Question: I have some data in database in parent child relation, where my table is actually representing a forest of tree data structure.

And the table structure is like:
'''
row1 parent: null
row2 parent:row1
row3 parent:row2
row4 parent:row1
'''
Now when I am loading this data from DB to my data structure by JDBC, then what I am doing now is:
'''
1. load all row where parent is null [load all the root of trees]
2. Then for each child of each root load the child in a recursive manner.
3. But here all the trees are loaded one by one.
'''
What I want to do, spawn a thread for each tree, thus all the trees can be loaded concurrently. Any framework I can use with JDBC for the same, or any suggestion, help please.
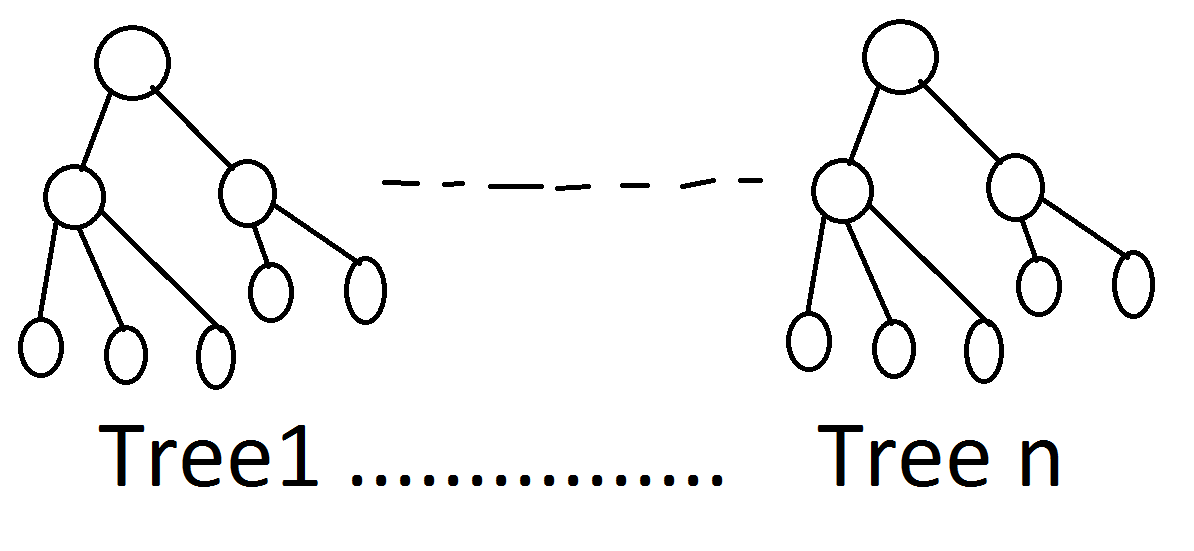
Answer: Whilst this does not directly answer your exact question, I would encourage you to review your data structure. You have used the 'Adjacency List Model' which, whist simple to implement initially, opens a whole ugly can of worms when it comes to querying.
There are other models to consider, such as 'Nested Set Model', for which querying of trees and sub-trees is much easier.
Both are explained well in this article: <URL>
Although the article is RDBMS vendor specific, if could easily be adjusted to suit your system.